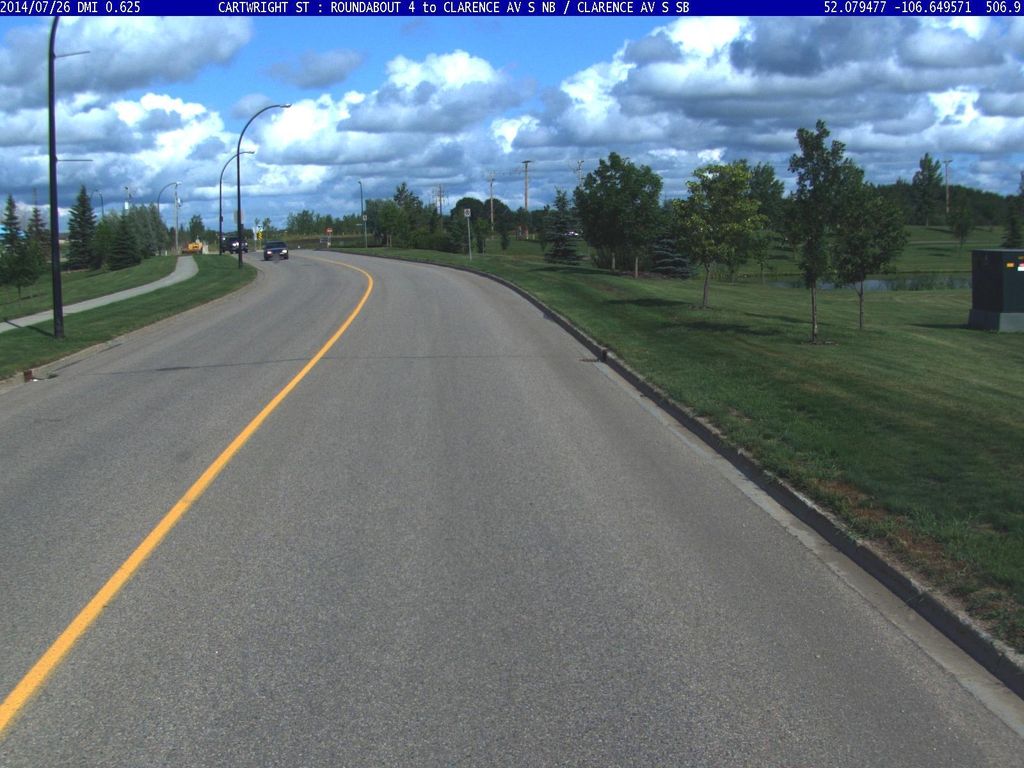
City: saskatoon